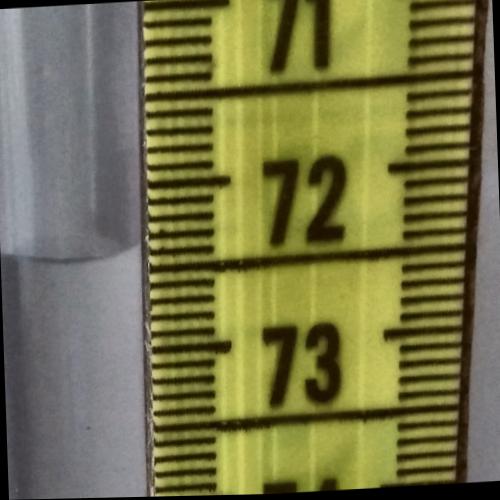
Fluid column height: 72.4 cm